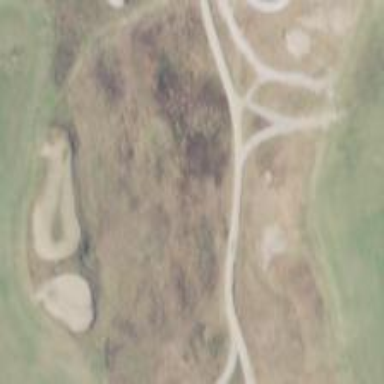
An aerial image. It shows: Service road designated as golf cart path.